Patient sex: F
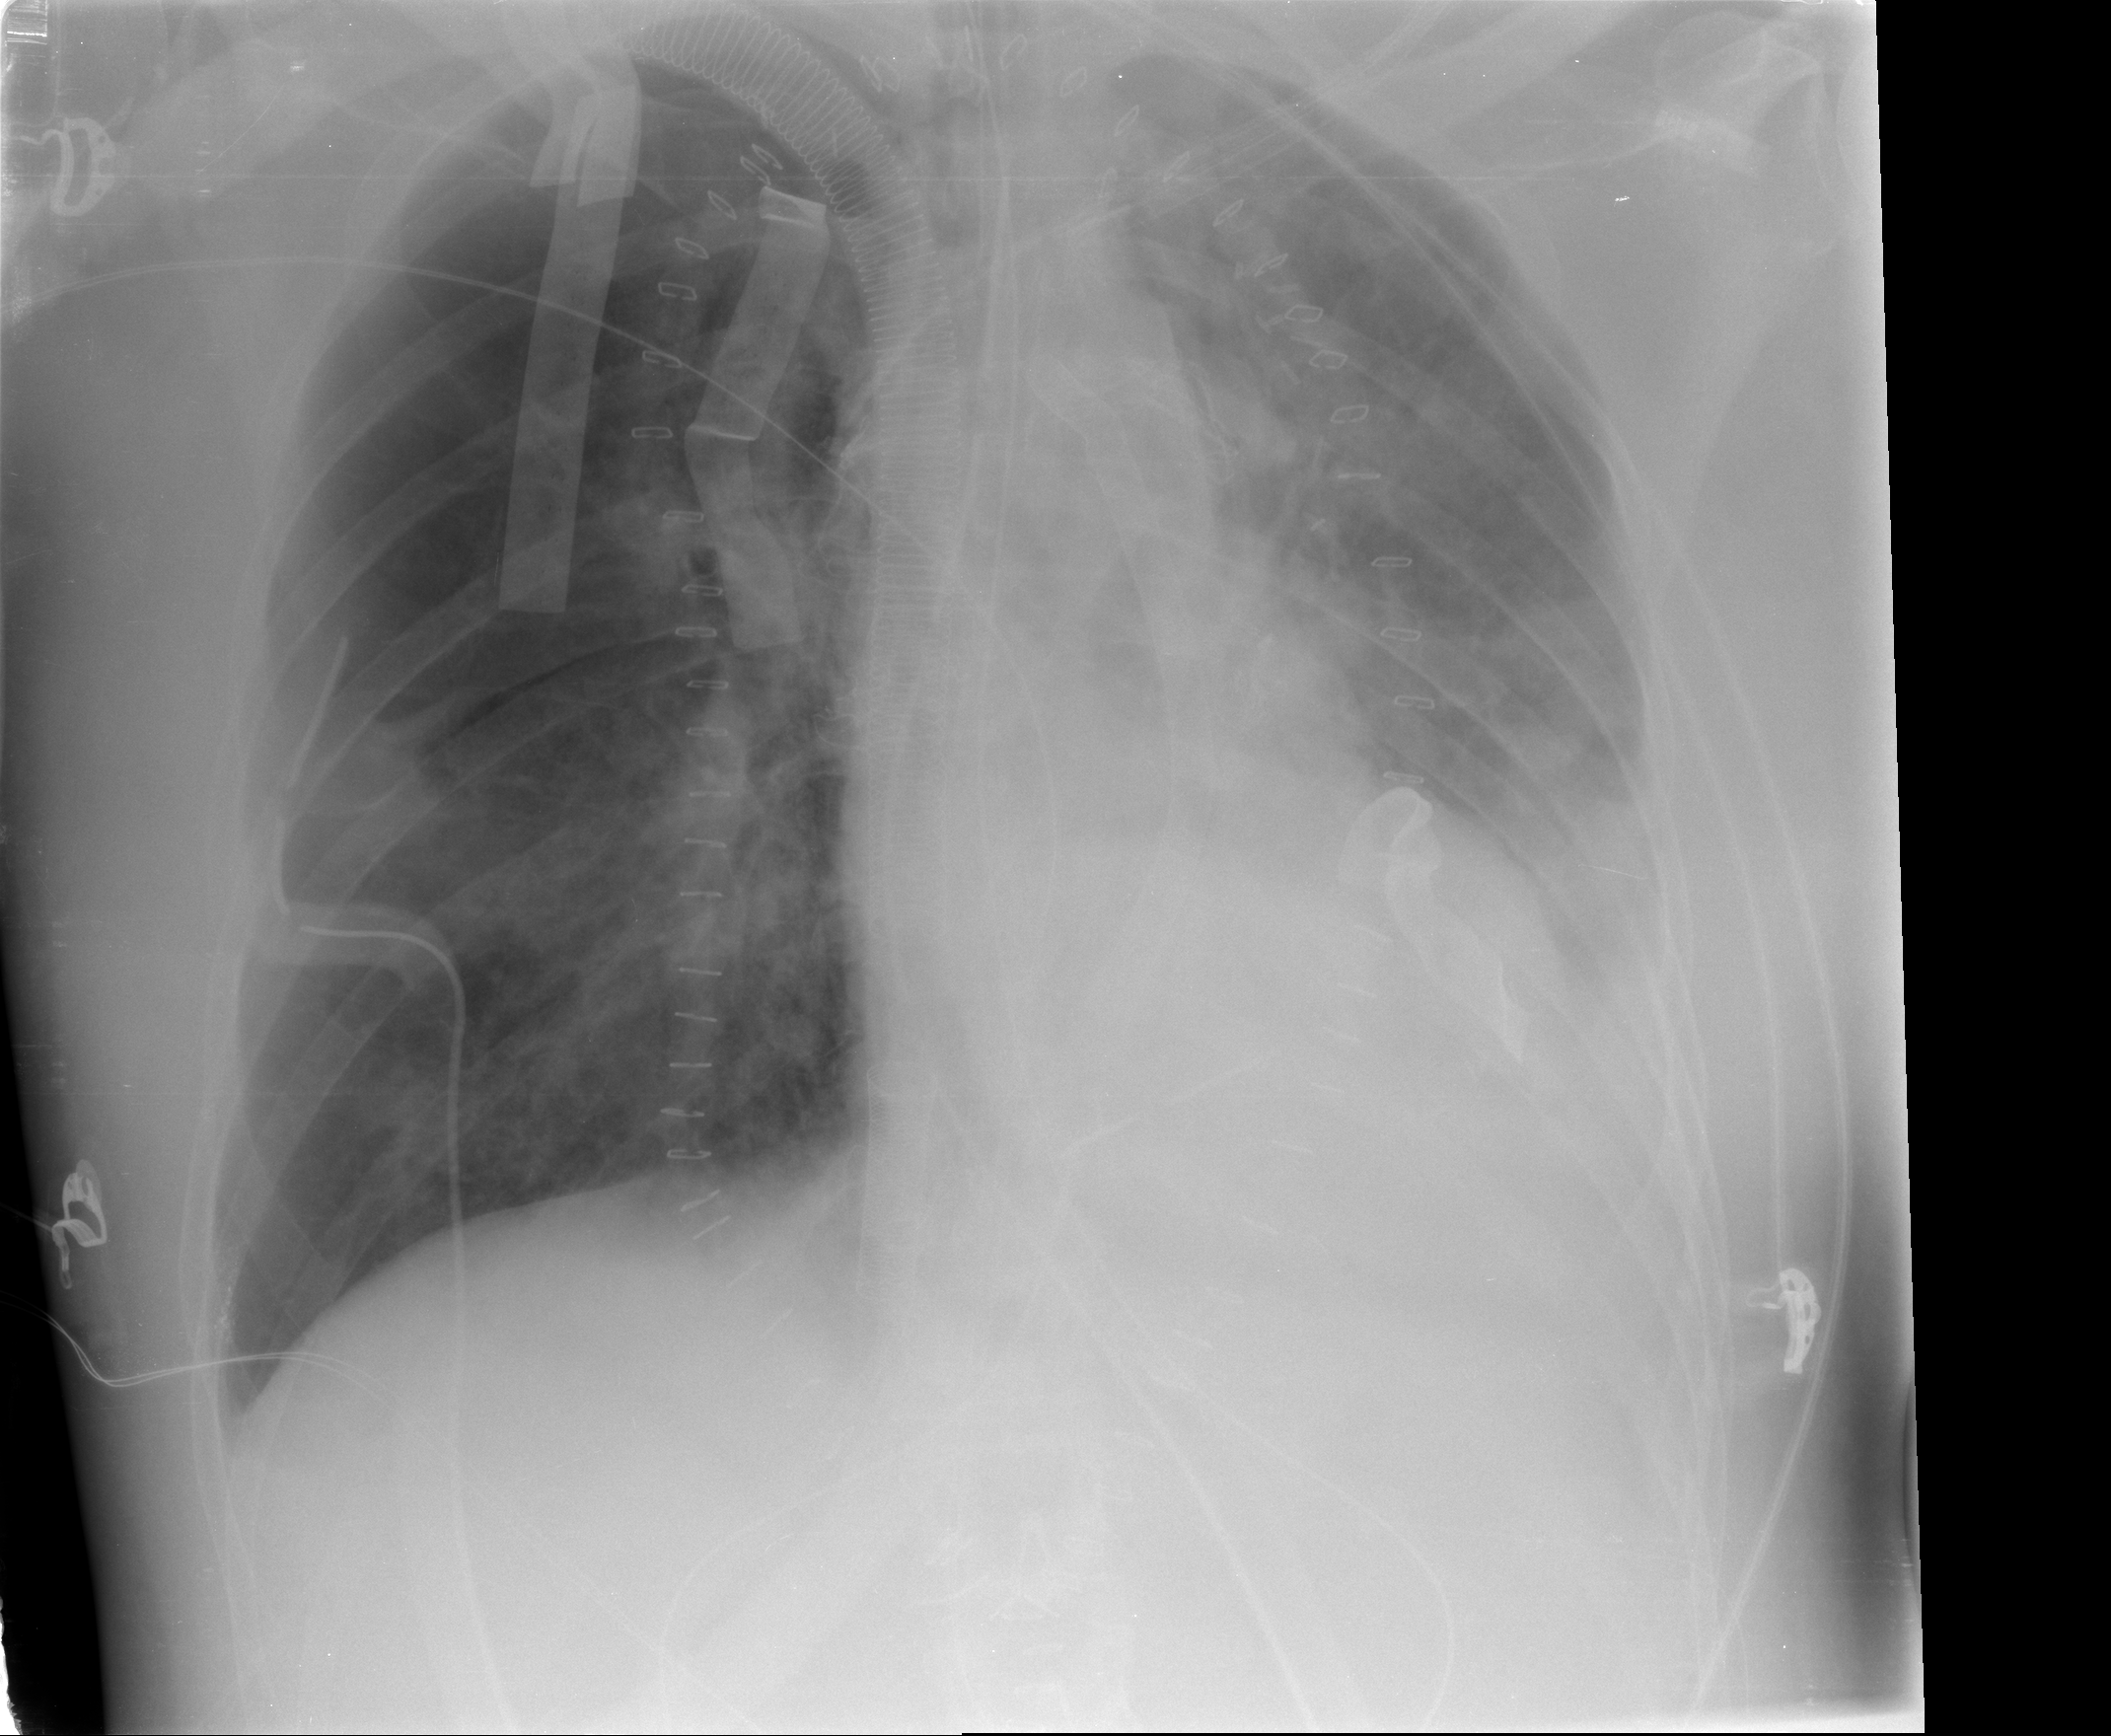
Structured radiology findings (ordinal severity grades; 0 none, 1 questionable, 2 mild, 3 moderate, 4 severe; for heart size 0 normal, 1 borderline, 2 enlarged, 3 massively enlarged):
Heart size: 0
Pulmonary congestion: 3
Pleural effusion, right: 0
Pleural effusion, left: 2
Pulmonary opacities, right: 2
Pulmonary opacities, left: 2
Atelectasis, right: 2
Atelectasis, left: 2